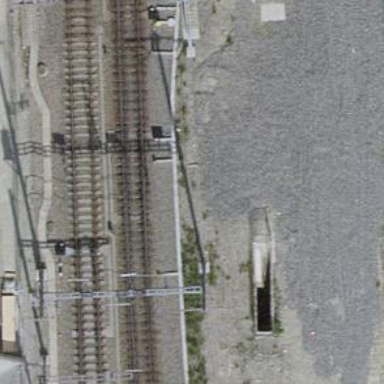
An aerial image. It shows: Single-track electrified railway with contact line.